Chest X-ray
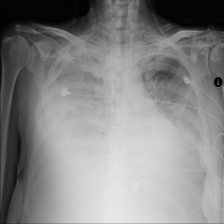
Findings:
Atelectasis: negative
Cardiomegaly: negative
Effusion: positive
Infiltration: negative
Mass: negative
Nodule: negative
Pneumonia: negative
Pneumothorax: negative
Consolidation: negative
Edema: negative
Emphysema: negative
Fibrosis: negative
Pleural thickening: negative
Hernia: negative